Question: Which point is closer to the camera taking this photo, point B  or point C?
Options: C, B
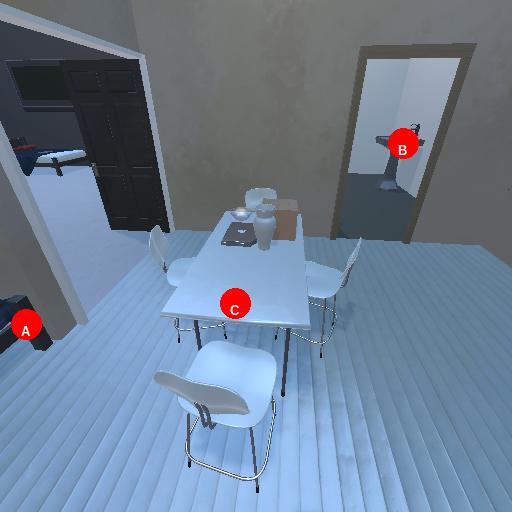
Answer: C